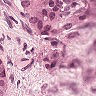
Metastatic tissue present: yes